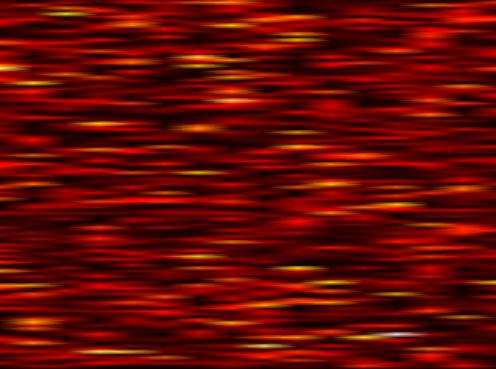
Label: FBMC